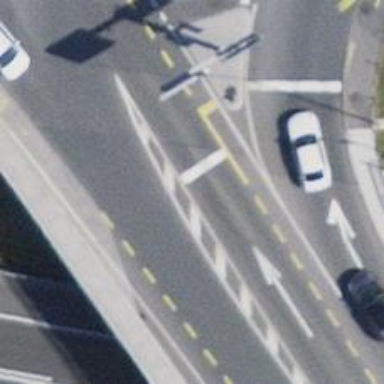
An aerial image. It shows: Road with traffic signals.